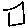
Label: square